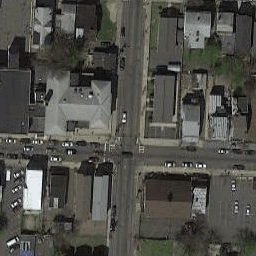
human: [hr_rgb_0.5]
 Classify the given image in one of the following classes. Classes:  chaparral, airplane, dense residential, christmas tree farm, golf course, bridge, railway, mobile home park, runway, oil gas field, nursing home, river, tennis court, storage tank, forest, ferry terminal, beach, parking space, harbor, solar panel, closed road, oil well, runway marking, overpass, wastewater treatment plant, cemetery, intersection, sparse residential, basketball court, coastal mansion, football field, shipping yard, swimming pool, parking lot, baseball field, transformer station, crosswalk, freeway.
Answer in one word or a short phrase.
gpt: intersection